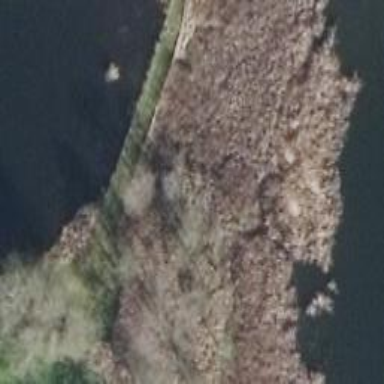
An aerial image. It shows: Swamp in wetland area.